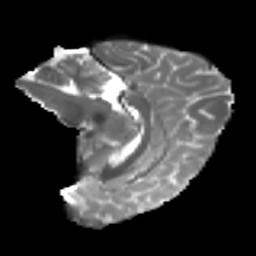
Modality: T2w
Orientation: sagittal
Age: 26
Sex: female
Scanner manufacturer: ge
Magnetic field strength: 3 T
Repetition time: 7.8 s
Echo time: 0.0606 s